Question: I have an enumeration like (a,b,c,d).
'''
public enum BeatSession
{
on_ended,
on_new,
on_hold,
on_paused,
on_accepted,
on_answered,
on_timed_out,
on_hanged_up,
on_initiated,
unknown
}
'''
and a method to do a switch on the enumeration.
'''
public static string GetStatusMessage(BeatSession status, string custom_message="")
{
string msg = "";
try
{
switch (status)
{
case BeatSession.on_answered:
// msg will be here
break;
case BeatSession.on_ended:
// msg will be here
break;
case BeatSession .on_hanged_up:
// msg will be here
break;
case BeatSession.on_hold:
// msg will be here
break;
case BeatSession.on_new:
break;
case BeatSession.on_paused:
// msg will be here
break;
case BeatSession.on_timed_out:
// msg will be here
break;
case BeatSession.on_accepted:
// msg will be here
break;
default:
msg = "Unknown";
break;
}
}
catch (Exception ex)
{
throw ex;
}
// Override message
if (!String.IsNullOrEmpty(custom_message))
{
msg = custom_message;
}
return msg;
}
'''
However, every time I call my method GetStatusMessage(BeatSession.on_ended).
Even if I pass "on_ended" it goes to "on_answered".
I tried re-arranging "public enum BeatSession". When I passed "on_ended" it now goes to "on_accepted".
Notice the watch for session_status varriable.

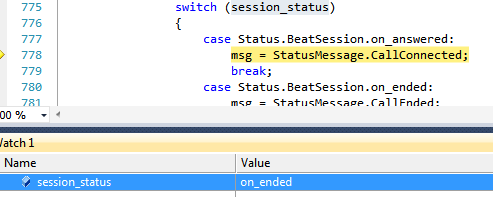
Answer: I have some code where i do something like this
'''
public enum Letters
{
A = 1,
B = 2,
...
}
public void someFunction(int value)
{
switch(value)
{
case (int)Letters.A: {/* Code */ break;}
case (int)Letters.B: {/* Code */ break;}
...
}
}
'''
And it works, but i think what you are trying to do is send the enum and use it in the switch in the switch, maybe something like this will work
'''
public void someFunction(Letters l)
{
switch(l)
{
case Letters.A: {/* Code */ break;}
case Letters.B: {/* Code */ break;}
...
}
}
'''